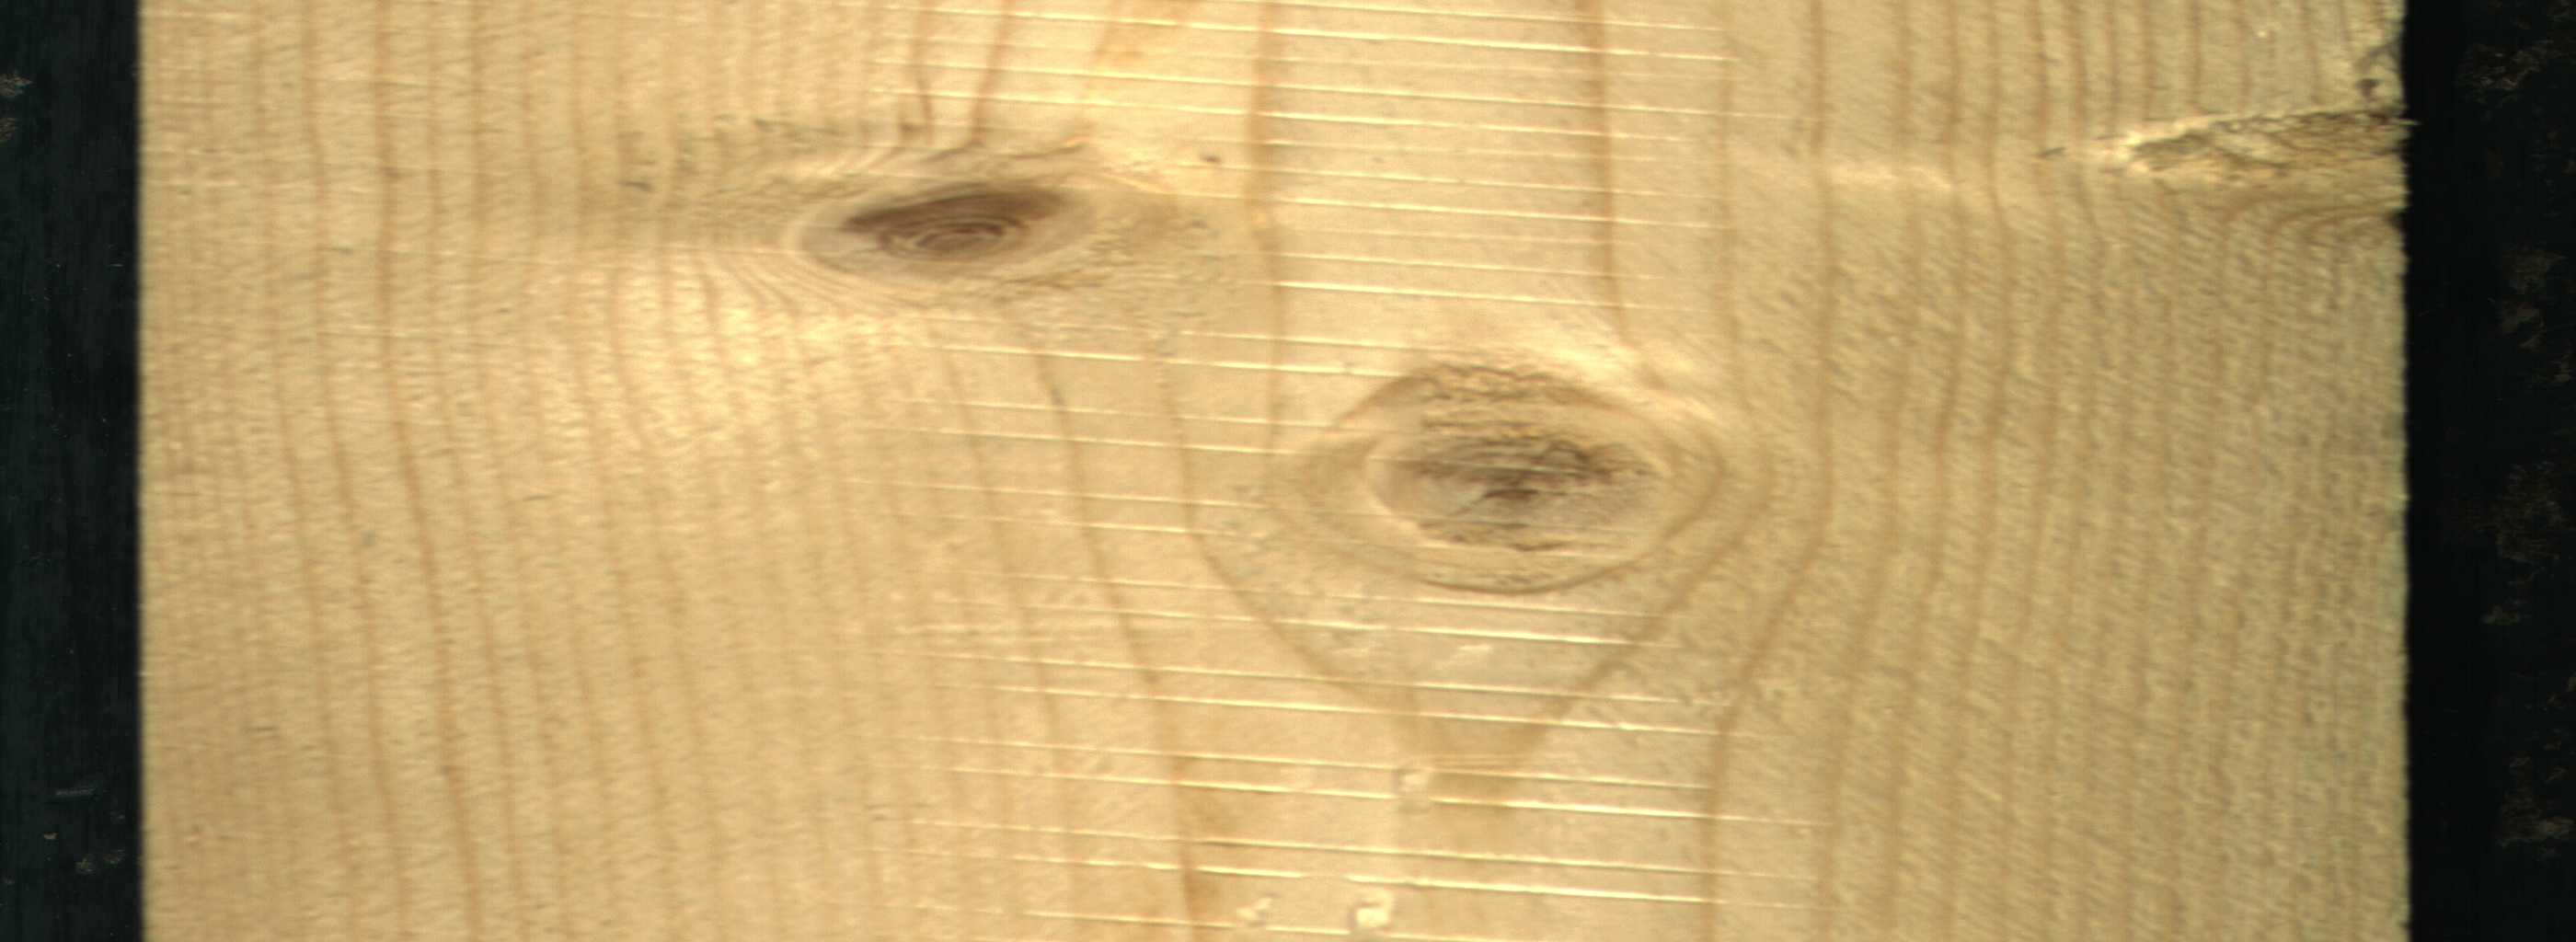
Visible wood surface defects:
Live_Knot
Live_Knot